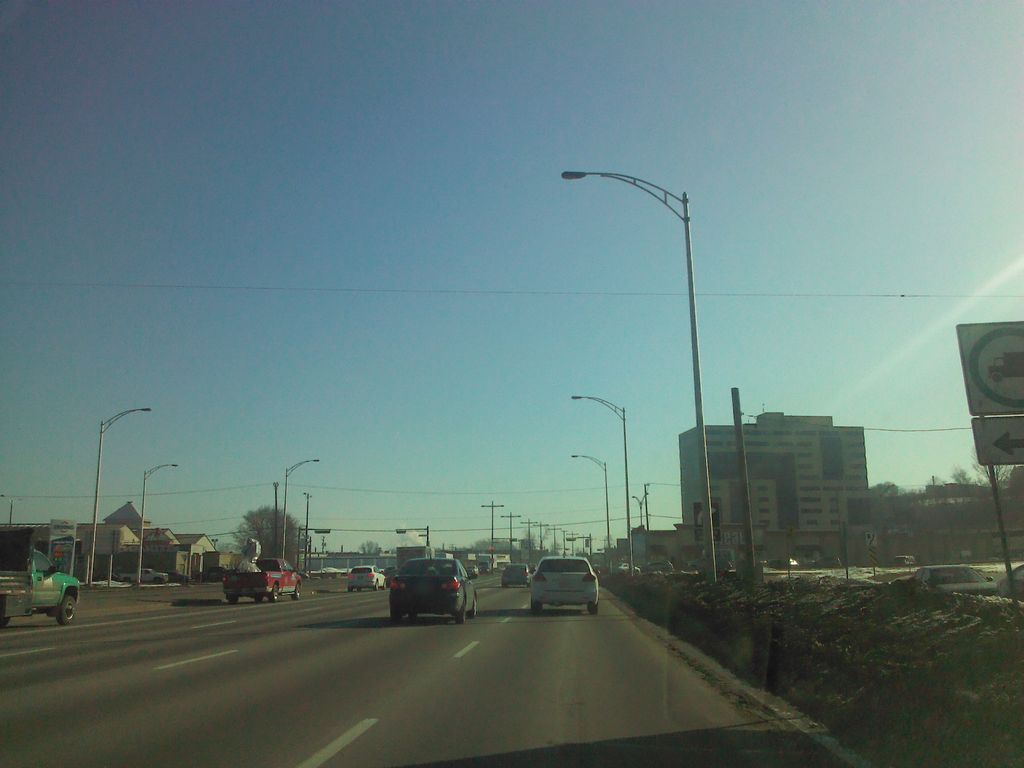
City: quebec_city